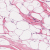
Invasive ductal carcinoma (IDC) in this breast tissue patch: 0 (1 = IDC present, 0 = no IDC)